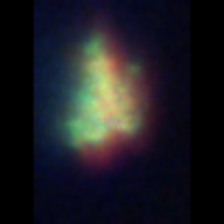
Taxon: Unknown_detritus
Group: Unknown